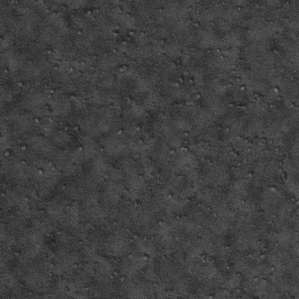
Label: frost